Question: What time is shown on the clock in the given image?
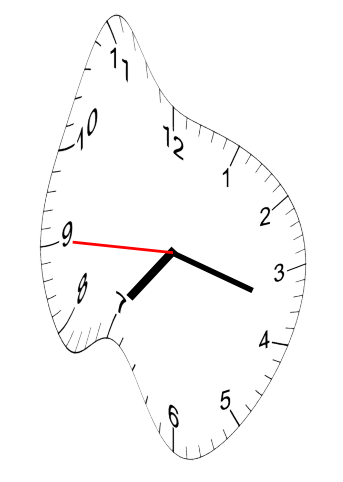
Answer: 07:17:45